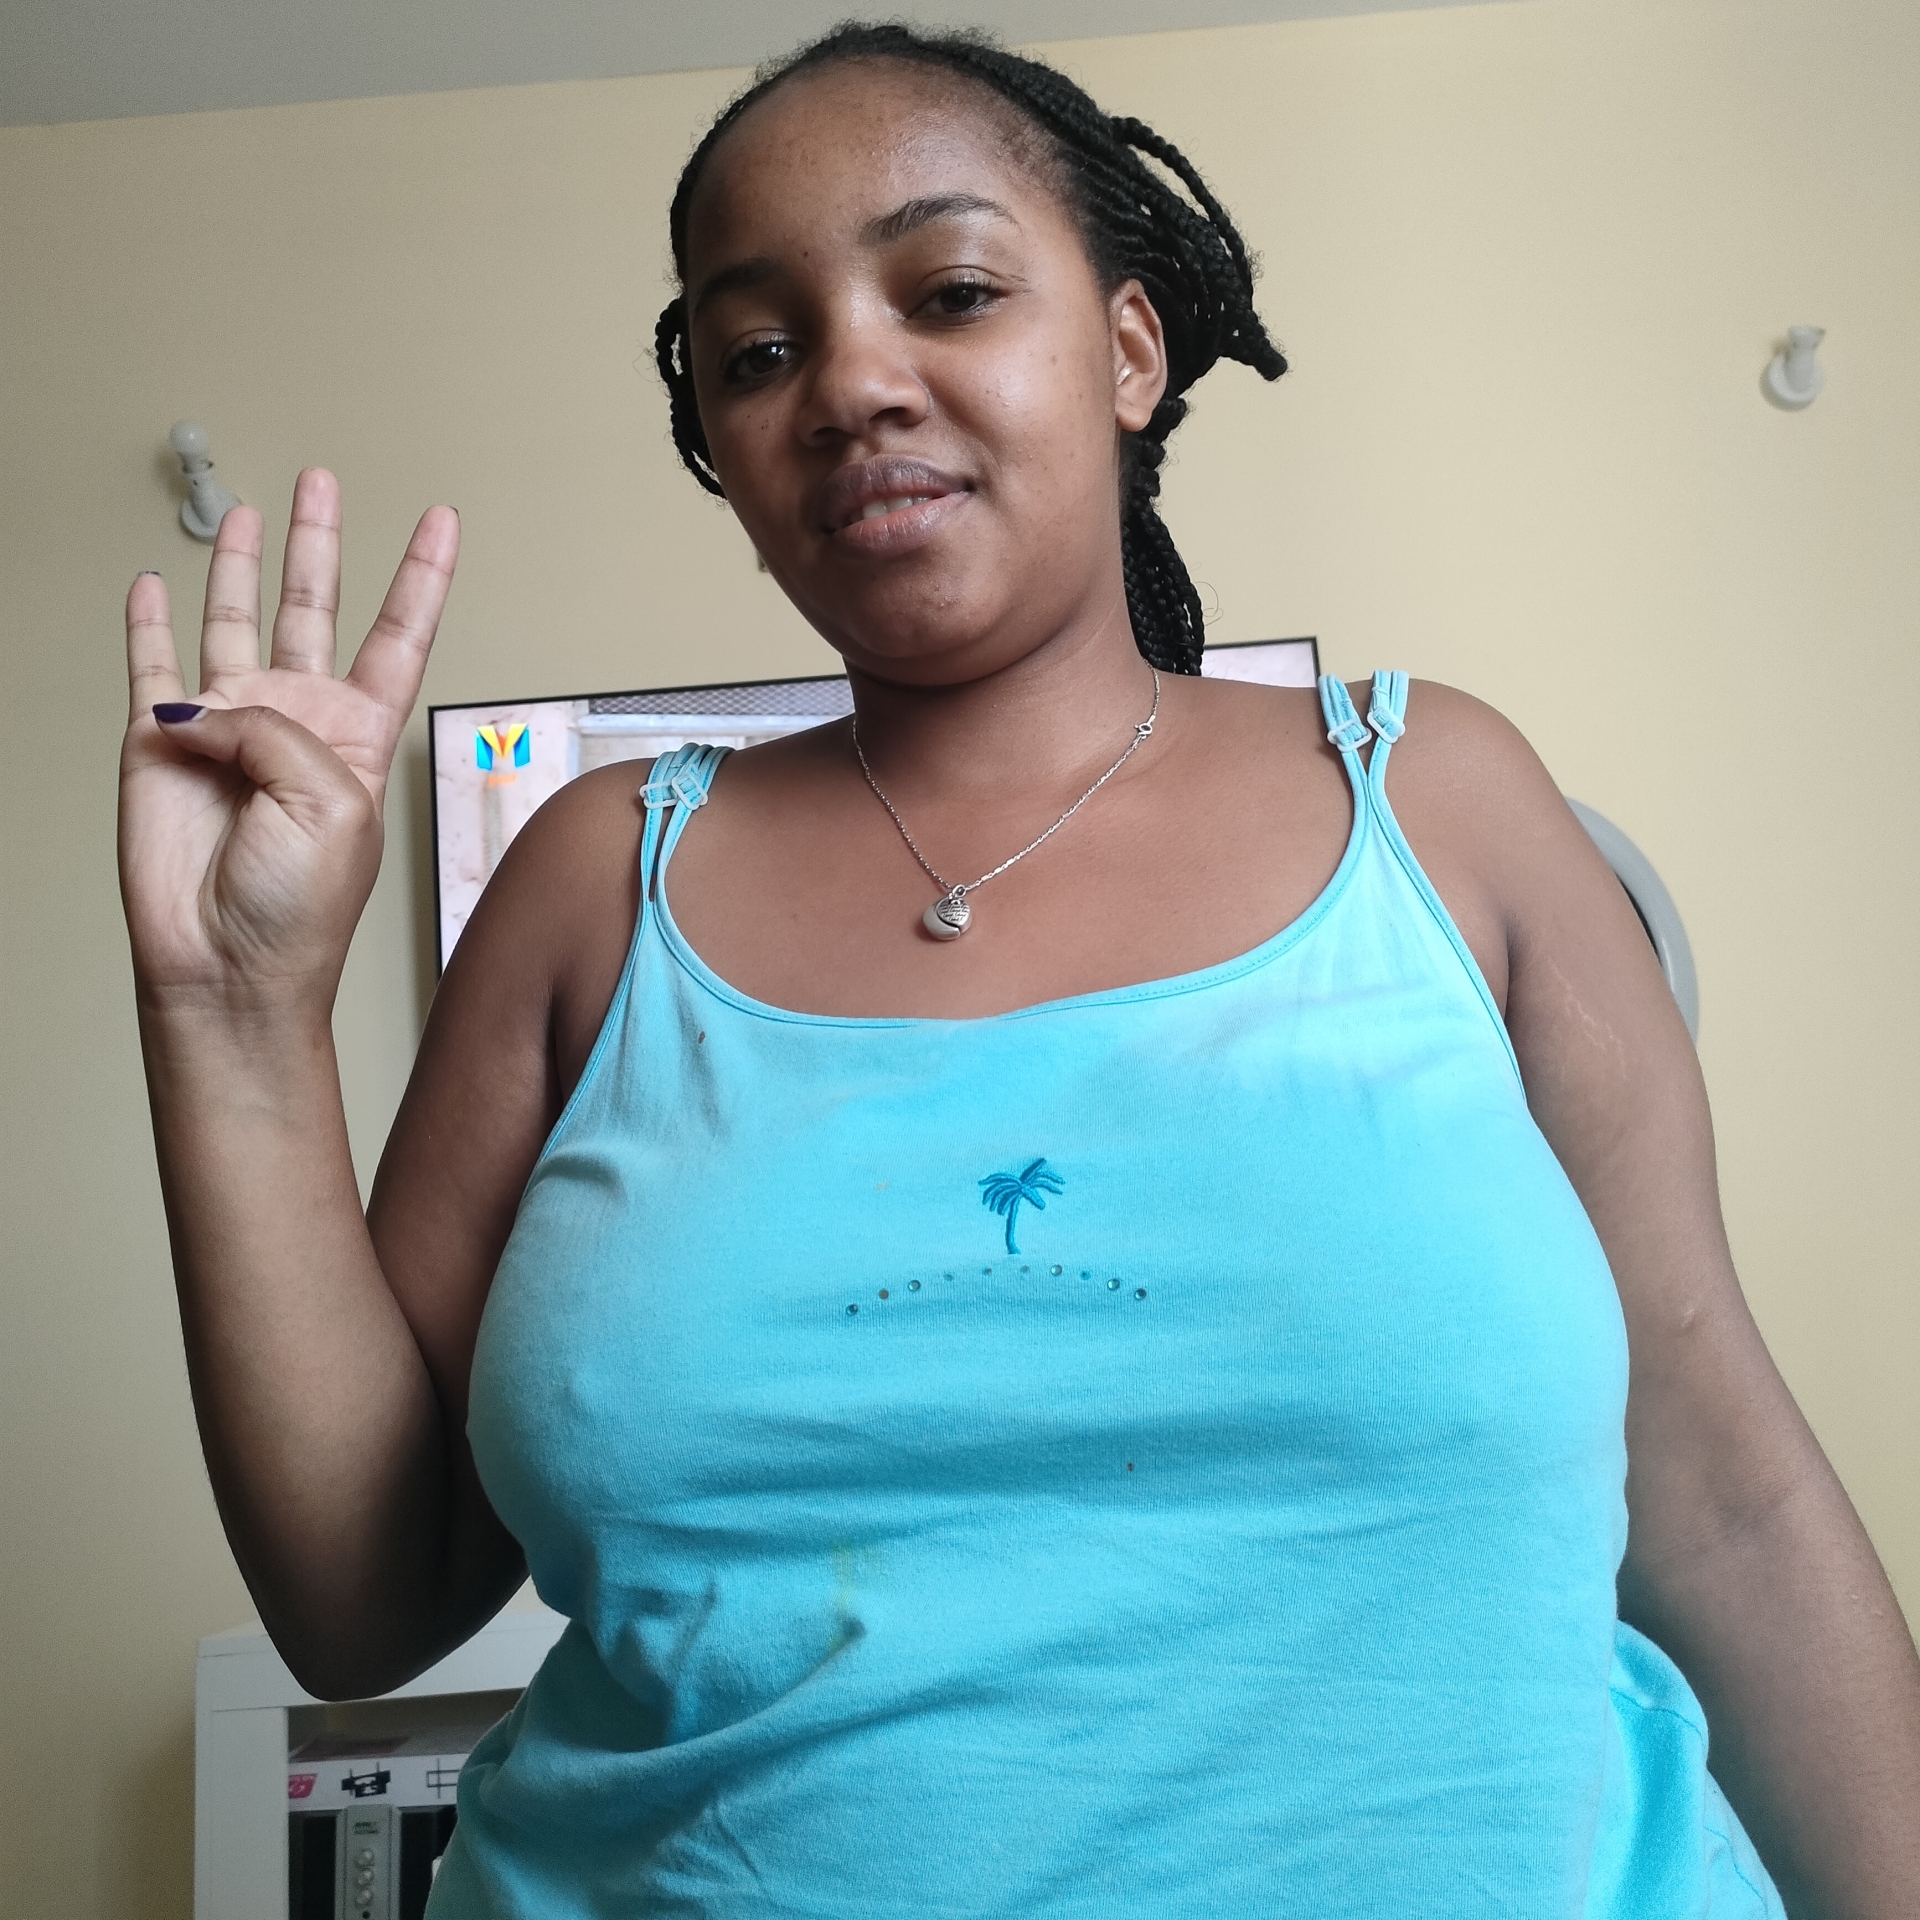
Label: clear